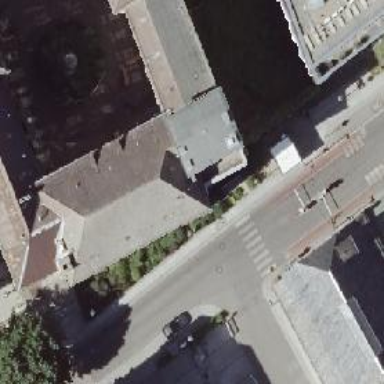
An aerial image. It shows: Building with ridge on the roof.